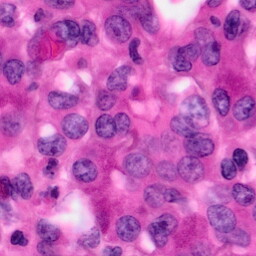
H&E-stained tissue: Pancreatic